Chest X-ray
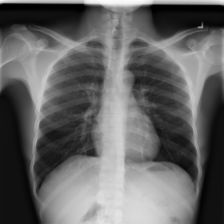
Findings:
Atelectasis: negative
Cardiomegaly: negative
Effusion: negative
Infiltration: negative
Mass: negative
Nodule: negative
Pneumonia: negative
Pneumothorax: negative
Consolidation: negative
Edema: negative
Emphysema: negative
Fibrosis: negative
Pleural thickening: negative
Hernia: negative